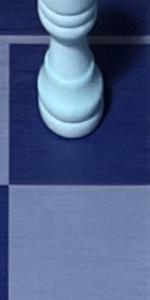
Label: Empty